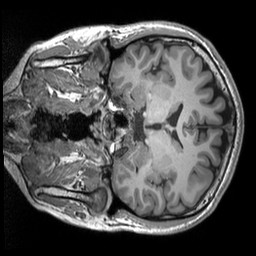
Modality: T1w
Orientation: coronal
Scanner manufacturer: siemens
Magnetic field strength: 3 T
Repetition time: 2.53 s
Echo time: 0.00298 s